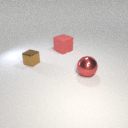
small brown metal cube to the left of large red rubber cube